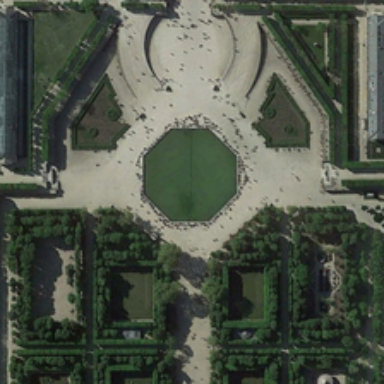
Many green trees in regular shape are around a square with many people .